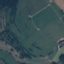
Label: Pasture